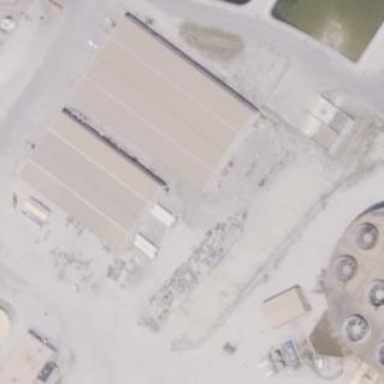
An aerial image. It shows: Industrial building.